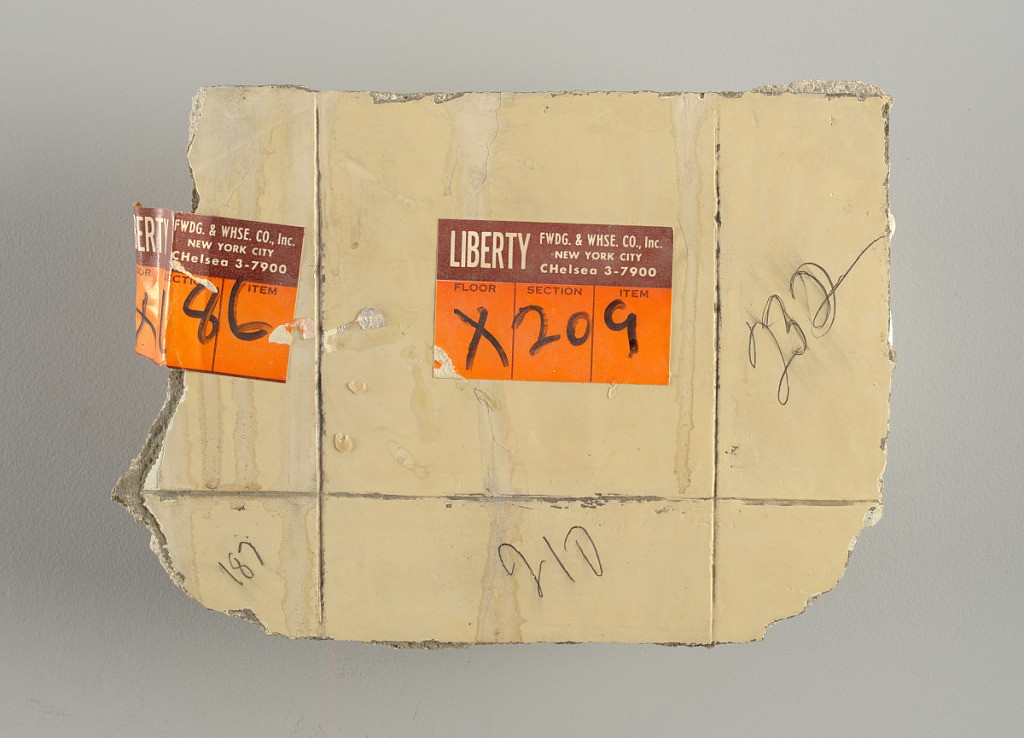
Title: Tile wall facing
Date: ca. 1725
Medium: Tin-glazed earthenware, underglaze
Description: Horizontal rectangle.  Thirty tiles wide and twenty-three tiles high with opening for fireplace eleven tiles wide and ten high.  Foliage arabesques disposed about three vertical axes from which are emphazised by urns at center and right, and at left by the figure of a standing woman carrying an infant on her arm and accompanied by two children.